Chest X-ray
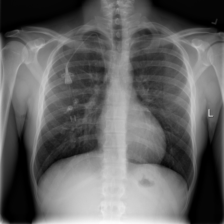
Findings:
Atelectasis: negative
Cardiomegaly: negative
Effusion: negative
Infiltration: negative
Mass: negative
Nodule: negative
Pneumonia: negative
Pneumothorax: negative
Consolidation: negative
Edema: negative
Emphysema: negative
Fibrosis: negative
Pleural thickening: negative
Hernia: negative